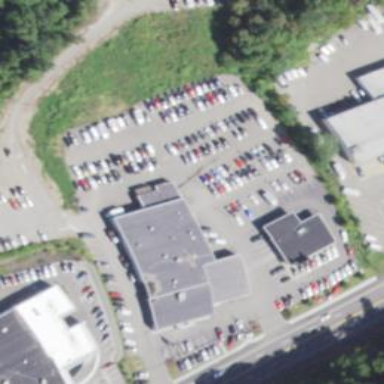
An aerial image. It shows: Shop that sells cars.